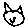
Label: cat